Milling tool wear sample.
Tool blade image: 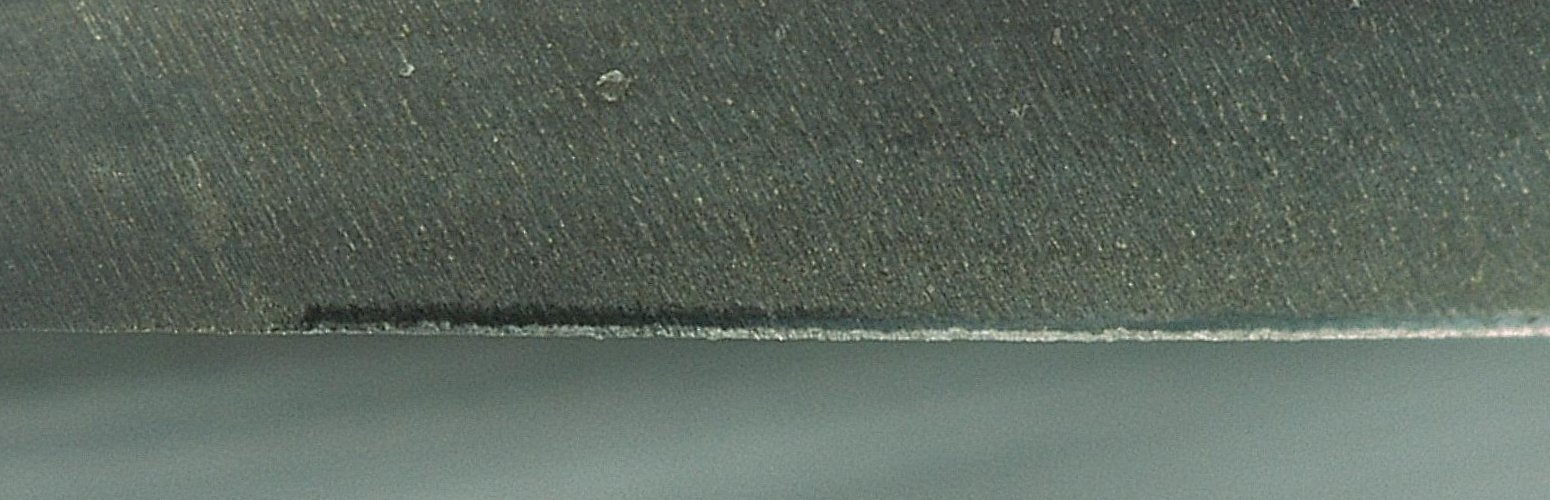
Chip image: 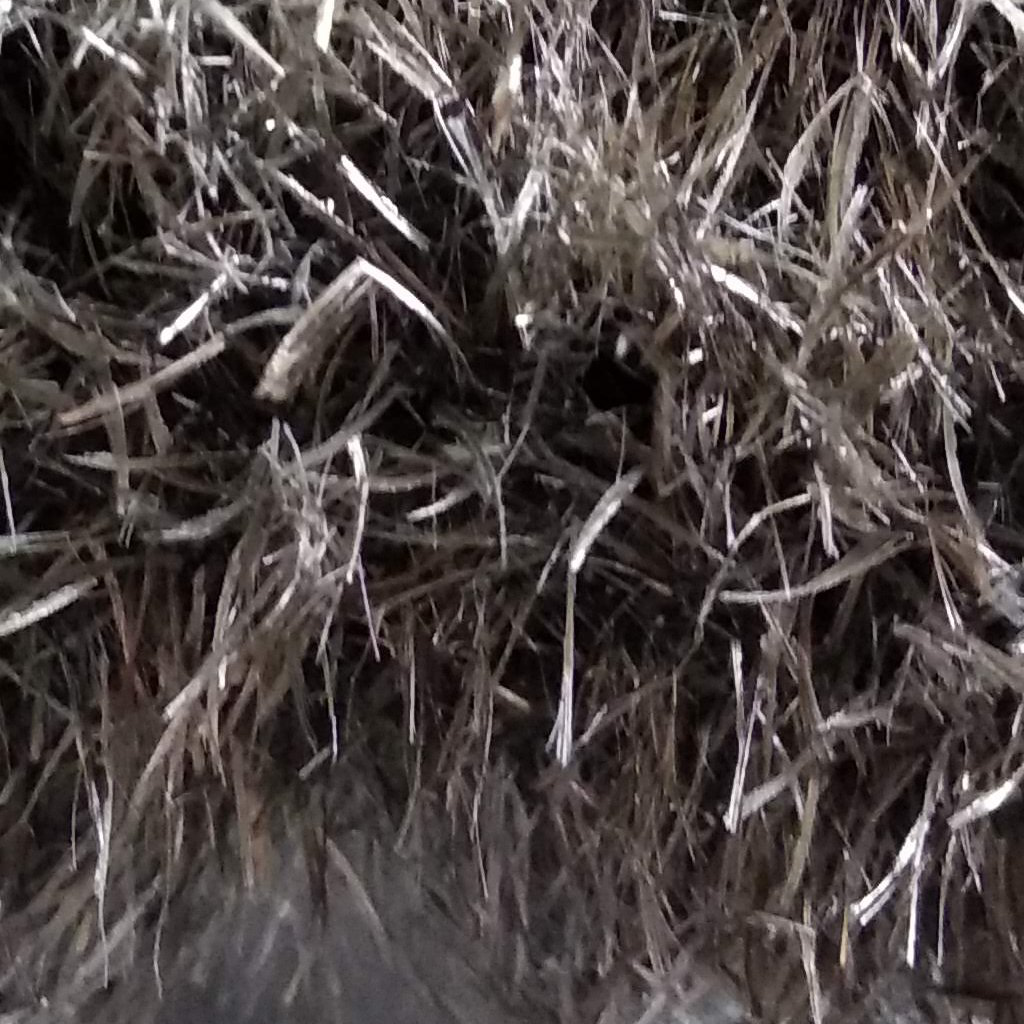
Workpiece image: 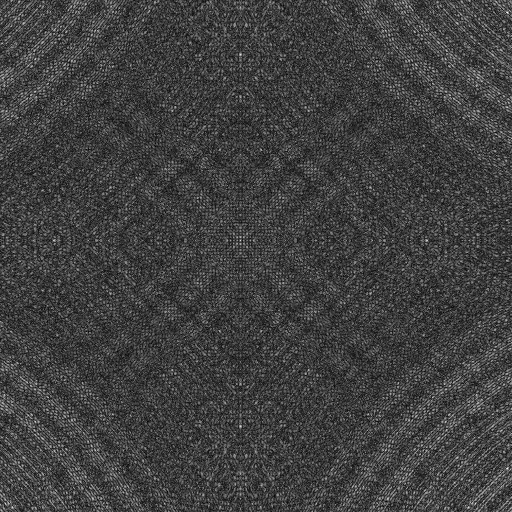
Tool wear state: sharp
Gaps: 0
Flank wear: 51.78
Overhang: 23.97
Force-signal Mel-spectrograms (X, Y, Z axes): 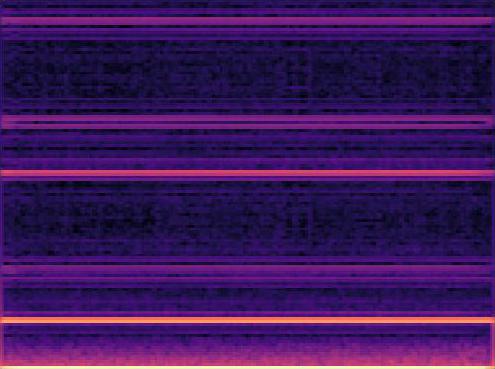 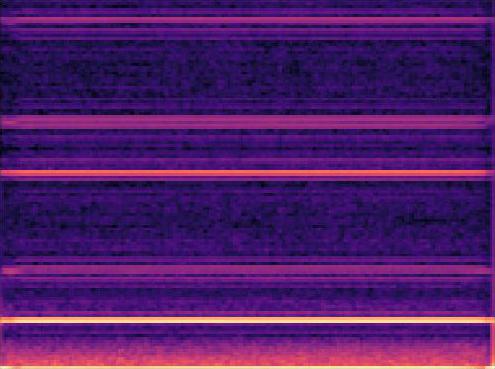 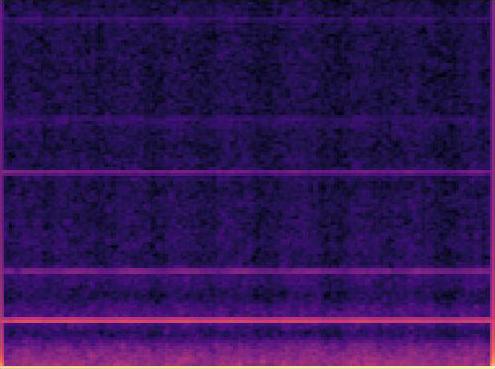
Force-signal scalograms (X, Y, Z axes): 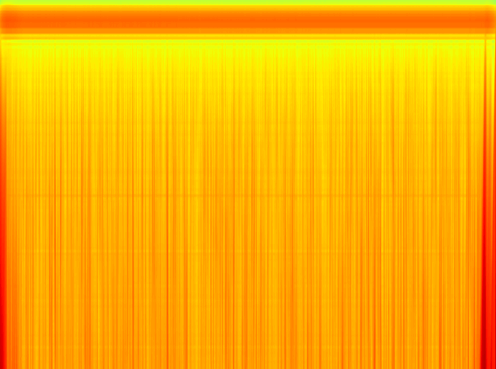 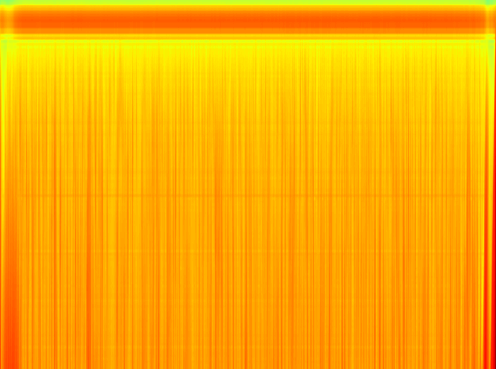 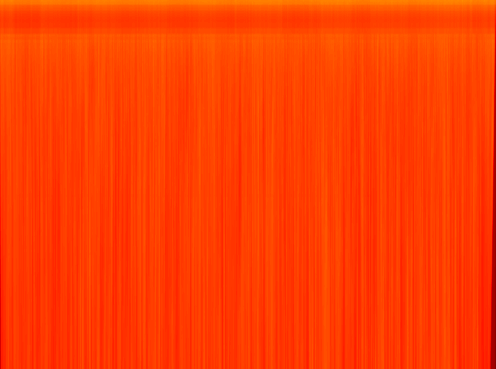
Force phase: initial_break_in_wear